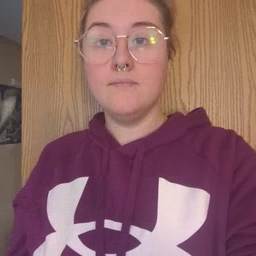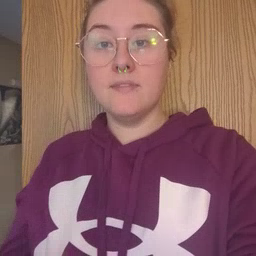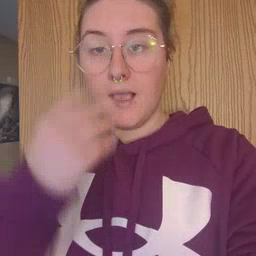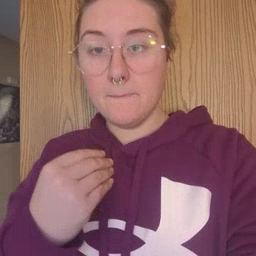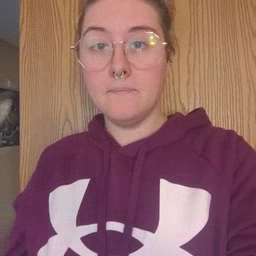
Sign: nap